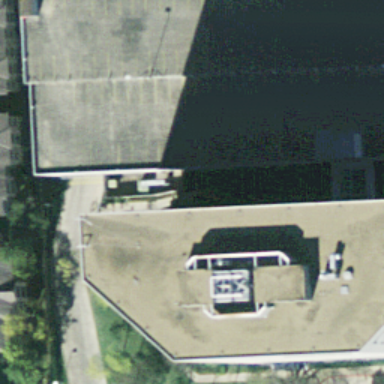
There are some buildings with grey roofs .